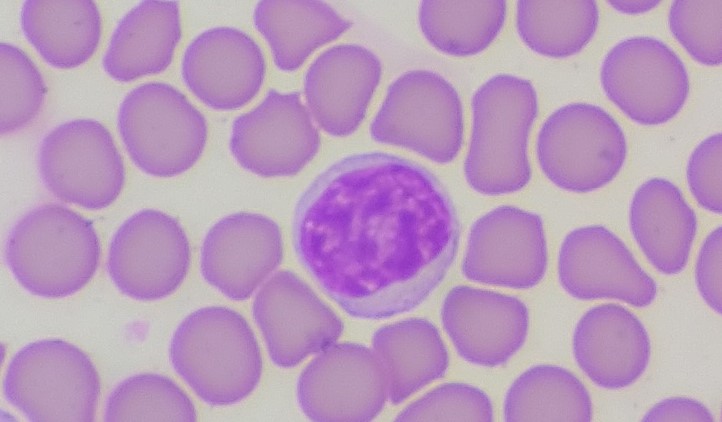
White blood cell type: Lymphocyte